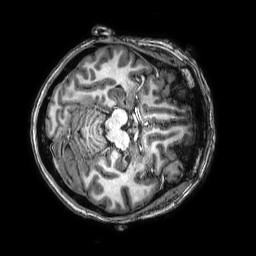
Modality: T1w
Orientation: axial
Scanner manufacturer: philips
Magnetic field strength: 3 T
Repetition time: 0.008 s
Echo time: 0.003569 s